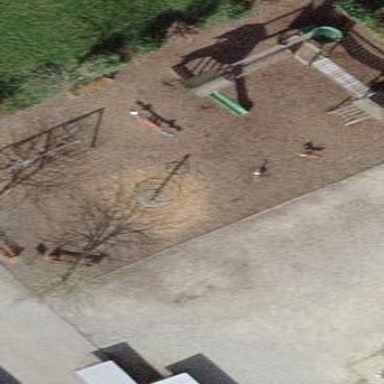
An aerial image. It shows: Playground area for leisure land.